Question: I would like to make register button, but when people click on it. A pop up dialog will appear and has two button for user to click. One is YES , One is NO. IF they select YES, will pass them to X page. Convert way, they select NO, will pass them to Y page. I search on google but only OK and cancel confirm.
YES --> VIP REGISTER
NO --> REGULAR REGISTER
Should i use Jquery?
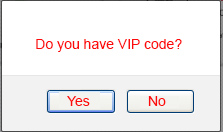
Answer: You can do this in classic javascript
'''
var answer = confirm ("Do you have vip code?")
'''
and then treat the answer accordingly